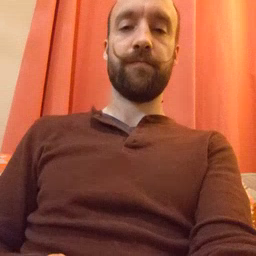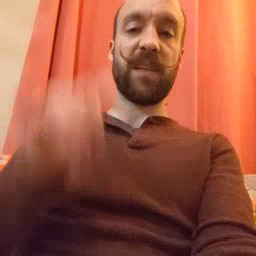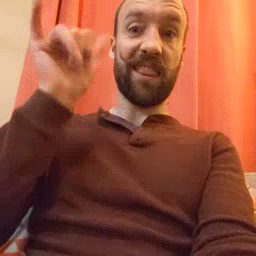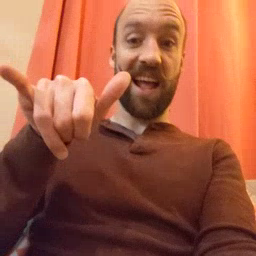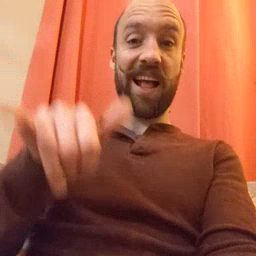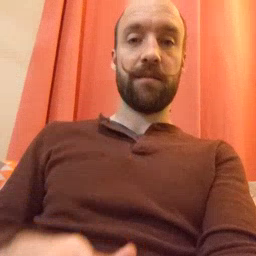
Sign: that